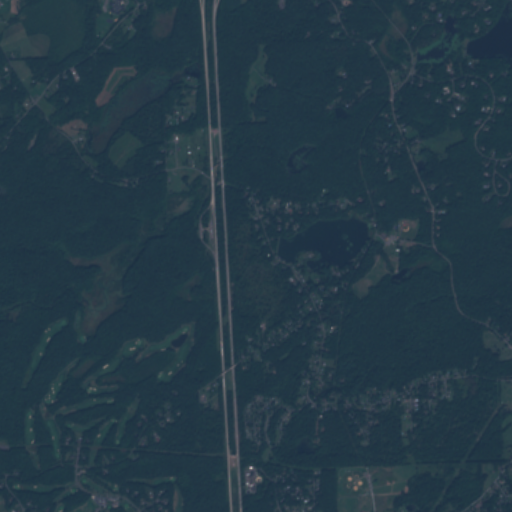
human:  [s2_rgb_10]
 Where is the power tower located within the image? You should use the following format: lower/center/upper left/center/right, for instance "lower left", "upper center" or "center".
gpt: The power tower is located in the lower right of the image.
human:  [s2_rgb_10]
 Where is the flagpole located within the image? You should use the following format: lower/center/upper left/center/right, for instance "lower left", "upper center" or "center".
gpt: The flagpole is located in the upper left of the image.
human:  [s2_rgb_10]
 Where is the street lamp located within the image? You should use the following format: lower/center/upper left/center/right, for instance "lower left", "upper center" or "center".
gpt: The street lamp is located in the upper left of the image.
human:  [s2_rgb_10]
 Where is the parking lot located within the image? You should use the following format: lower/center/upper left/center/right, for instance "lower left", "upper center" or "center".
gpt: There is no parking lot in the image.